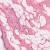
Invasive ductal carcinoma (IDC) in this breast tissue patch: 0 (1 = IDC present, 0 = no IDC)